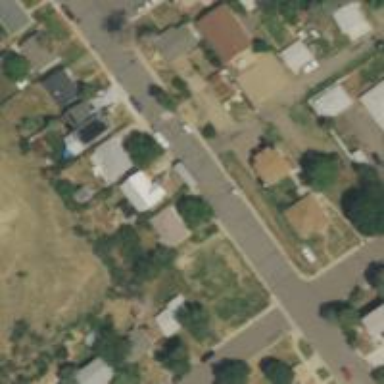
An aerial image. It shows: Alley classified as service road.